Interaction volume radius: 5 \u00c5
Interaction volume height: 10 \u00c5
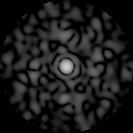
Disorder parameter: 0.897